Question: I am redesigning <URL>, and trying to make it as user friendly as possible.
I wanted to load new pages with AJAX and slide them in, and that's what's currently happening.
Everything in all current browsers (except IE, but I'll work on that in the future).
However, there's a strange spacing jump in my navigation menu on the (and only first) page change. After the page changes once, the navigation spacing stays the same.
- -
When a link is clicked, the navigation section from the new page is set to replace the current navigation, because each link has a attribute that's calculated by the server backend so that the javascript knows which direction and how far to slide the elements when they are clicked.
The way I'm currently doing it, it's either or .
However, the structure of the menu changes, and the stylesheet is completely static. I have inspected all of these elements in Firebug, and nothing changes across page loads.
I linked <URL> above, but I'll copy some of the pertinent Javascript here to give an idea of what's happening.
---
Pulls the entire page down that the link would redirect to (unless specified, all future code blocks are also inside this callback):
'''
$.get( loc, function( data ){
//delete the doctype declaration
data = data.split("
").slice(1).join("
");
next_page = $(data.replace(/(
|
|
)/gm,"").replace(/>\s*</gm,'><'));
'''
Replaces the navigation with the new navigation from the target page (all that really changes is the attribute on each link):
'''
//insert the new navigation
$('#header-content nav').html(next_page.find('#header-content nav').html());
$('#header-content nav a').click( navigation_clickHandler );
'''
---
That's really it. There's a bunch of code to insert the new content and slide it in, as well as changing the page title, setting history states, etc., but this is the only code that touches the navigation menu, and there's no code that touches any stylesheets.
I'm open to any suggestions that fix the problem and/or improve the code design.
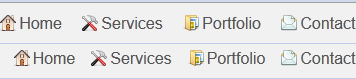
Answer: At first load 'nav' is got from the server w/o php. I bet you wrote this html manually with intendation and so on.
After any click js recreates 'nav', but now w/o empty text nodes. Just '<a>link1</a><a>link2</a>'.
Add spaces or remove them from source html.